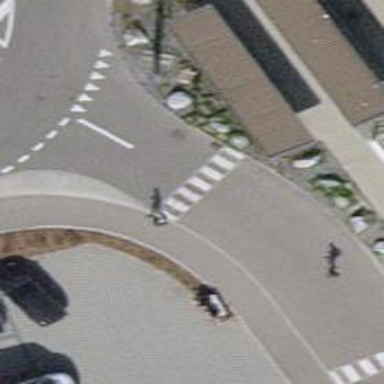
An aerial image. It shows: Bump for traffic calming.